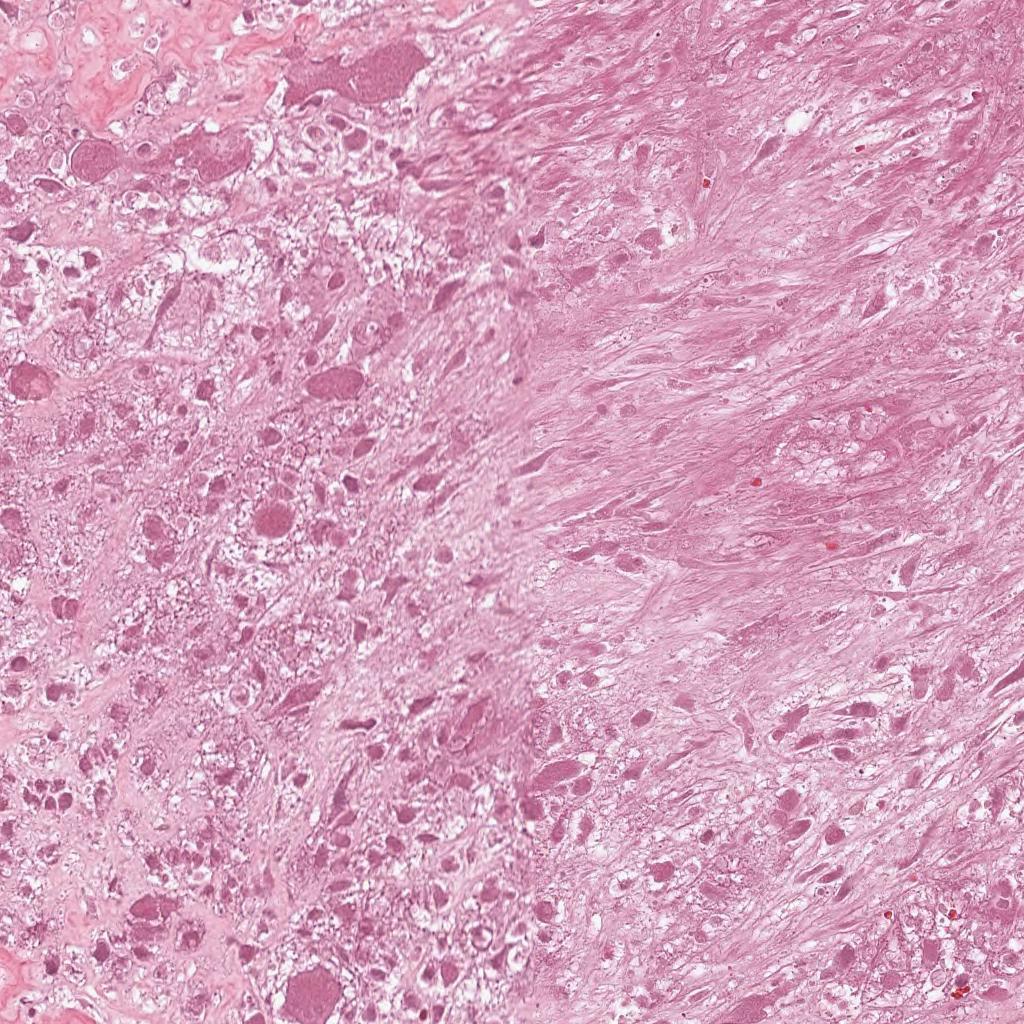
Label: Non-Viable-Tumor